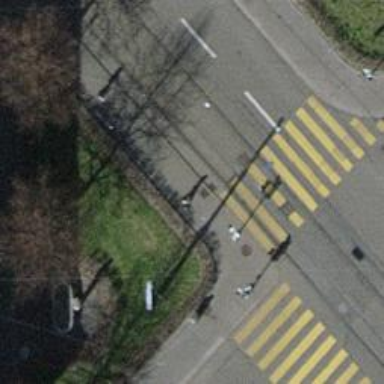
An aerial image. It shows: Kerb serving as barrier.